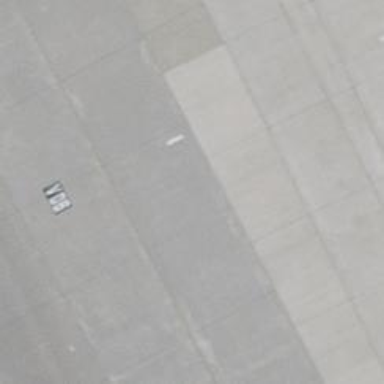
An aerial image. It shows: Airport parking position.